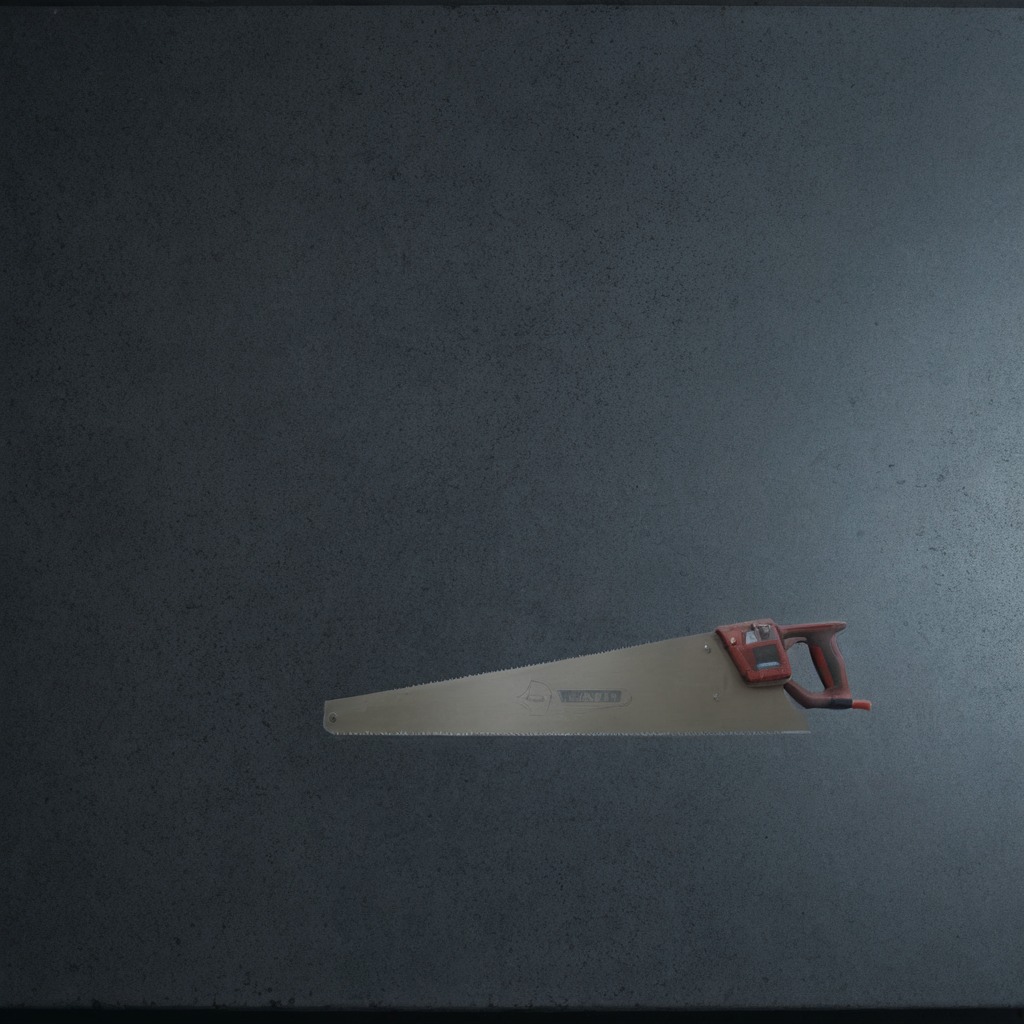
A metal saw is lying on a clean granite table inside a workshop at night.